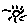
Label: sun